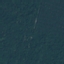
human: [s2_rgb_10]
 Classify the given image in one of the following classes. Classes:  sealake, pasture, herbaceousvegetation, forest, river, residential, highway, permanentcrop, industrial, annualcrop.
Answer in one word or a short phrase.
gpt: Forest